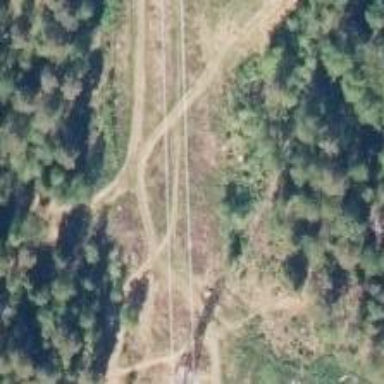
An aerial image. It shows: Ski crossing.